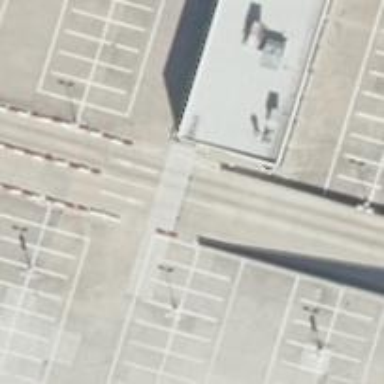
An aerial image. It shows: Concrete parking aisle road that serves as building passage tunnel.